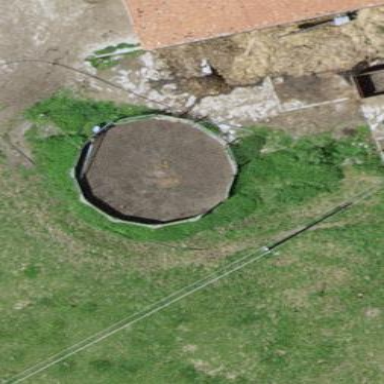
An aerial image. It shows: Storage tank building.